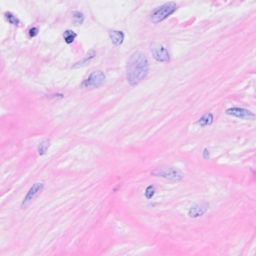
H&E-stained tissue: Breast